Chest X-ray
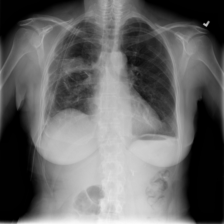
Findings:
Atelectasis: negative
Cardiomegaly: negative
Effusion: negative
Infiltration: negative
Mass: negative
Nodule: negative
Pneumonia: negative
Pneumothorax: negative
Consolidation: negative
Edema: negative
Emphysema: negative
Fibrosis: negative
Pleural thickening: negative
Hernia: negative